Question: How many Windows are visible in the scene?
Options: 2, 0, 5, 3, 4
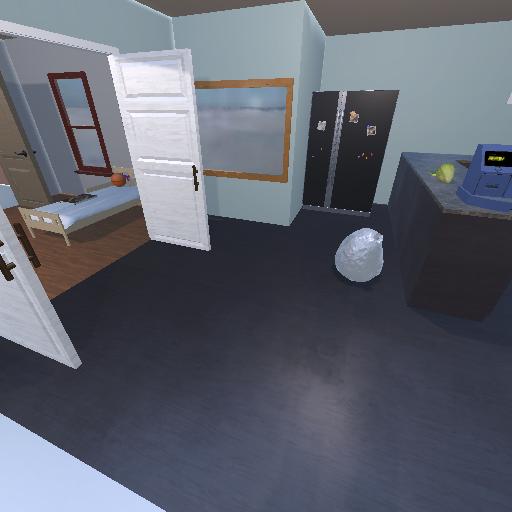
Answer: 2